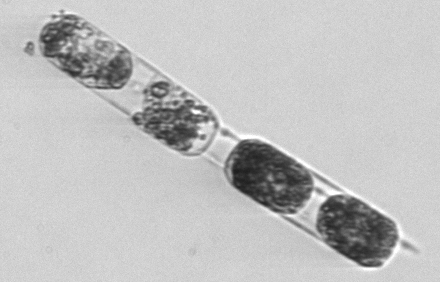
Label: Hemiaulus